Question: I made a photoshop menu but I have problems converting it in CSS. The problem is that I have sometimes multilines sometine not! If someone can please help !

Here is my CSS:
'''
.training_nav {
float: right;
}
.training_nav li {
float: left;
}
.training_nav li.finances {
background: url(img/finances_icon.png) center 35px no-repeat;
}
.training_nav li a {
text-decoration: none;
color: #818181;
display: block;
font-size: 15px;
width: 140px;
height: 40px;
padding-top: 90px;
text-align: center;
text-transform: uppercase;
}
.training_nav li a:hover {
background: rgba(255, 0, 0, 0.2);
}
'''
<URL>
Many thanks !
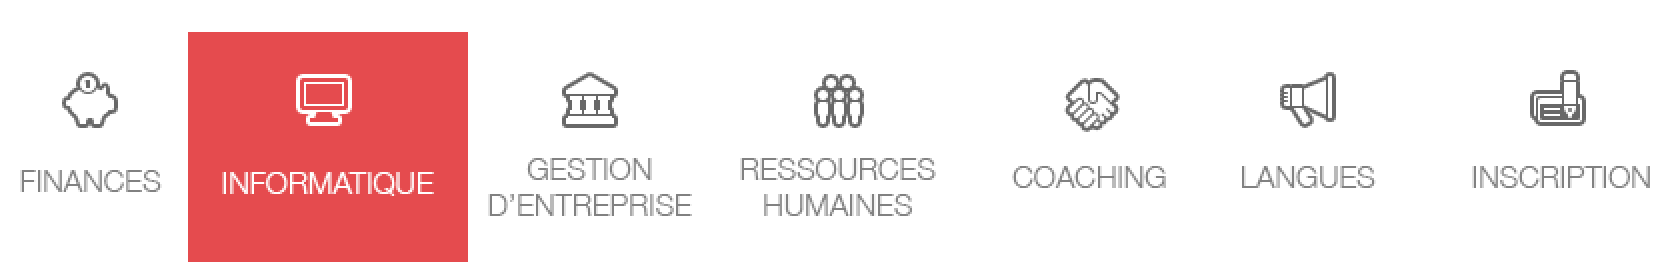
Answer: Using the css property 'display:table-cell' really helps soothe your 'vertical-align' issues. Here's an updated fiddle:
<URL>
Here's the CSS that made it work:
'''
.training_nav li a {
text-decoration: none;
color: #818181;
font-size: 15px;
width: 140px;
height: 40px;
padding-top: 90px;
text-align: center;
display:table-cell;
vertical-align:middle;
text-transform: uppercase;
}
'''